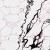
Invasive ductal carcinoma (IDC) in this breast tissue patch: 0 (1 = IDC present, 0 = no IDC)